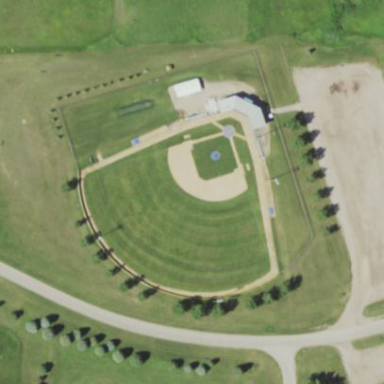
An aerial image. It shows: Baseball pitch for leisure and sports activities.